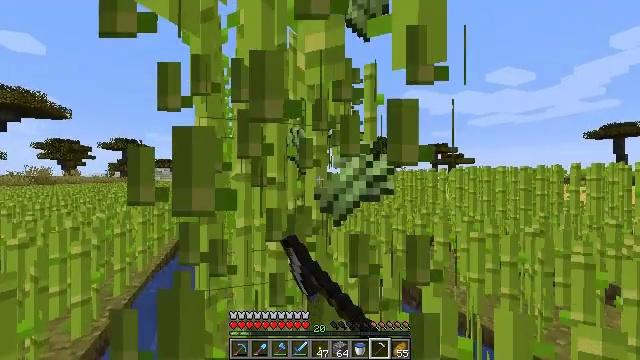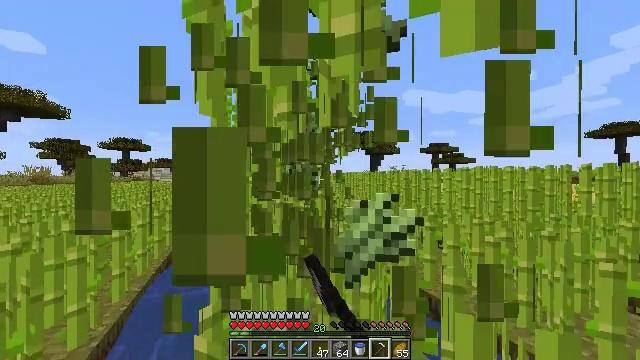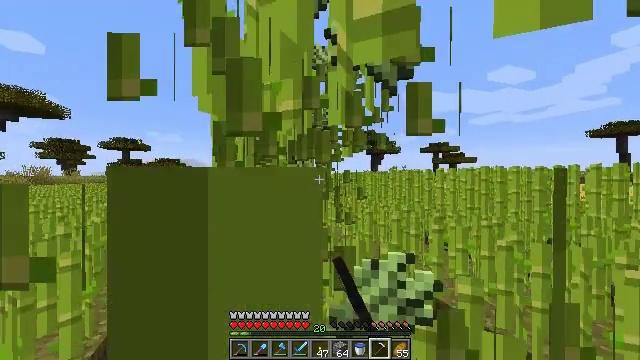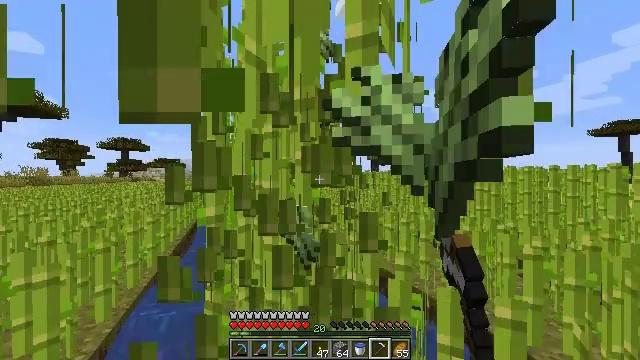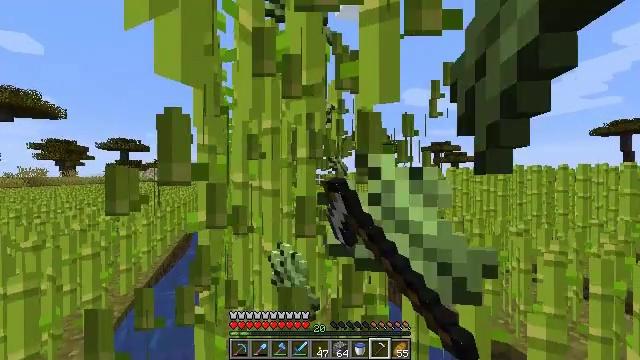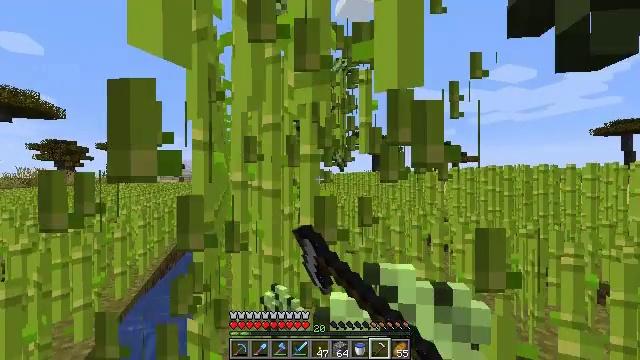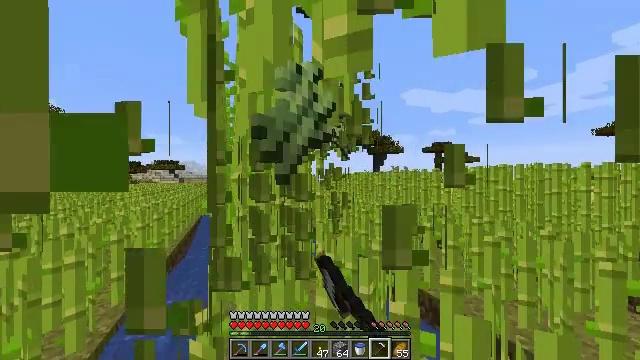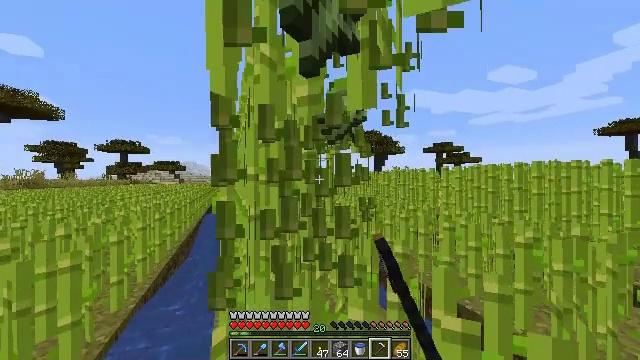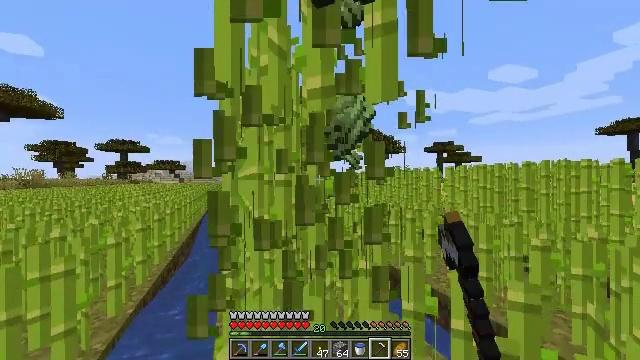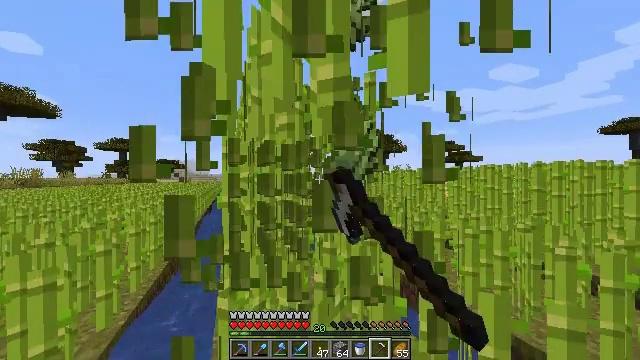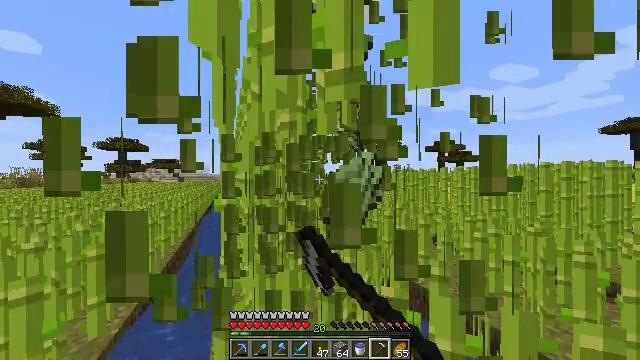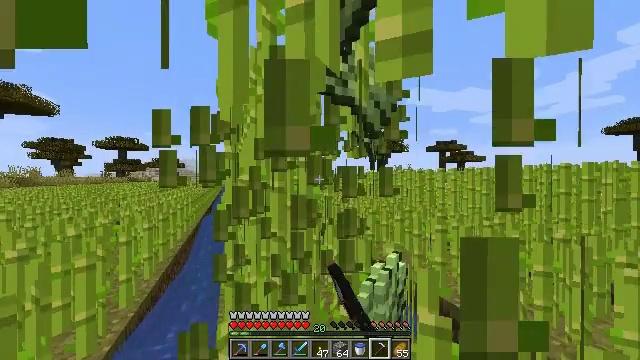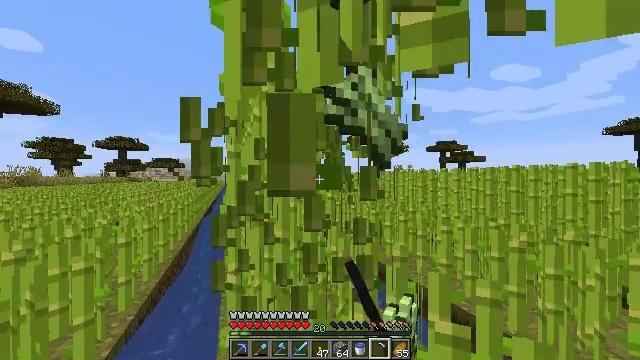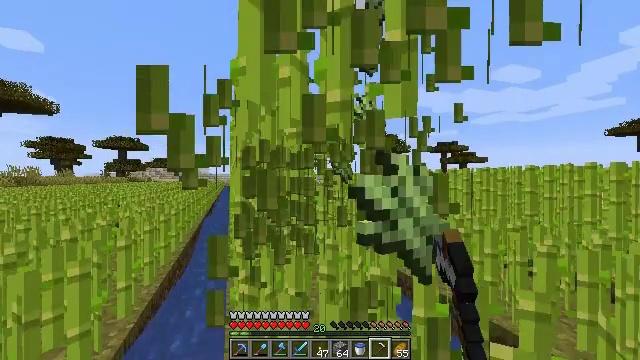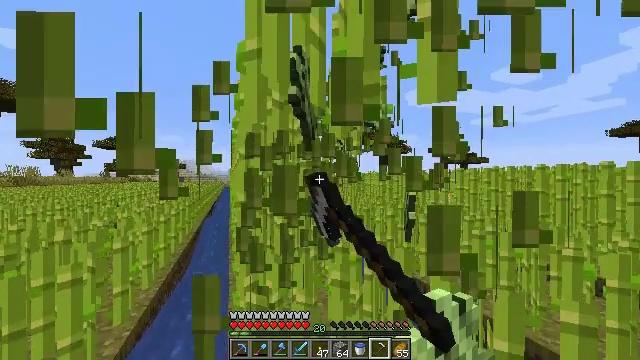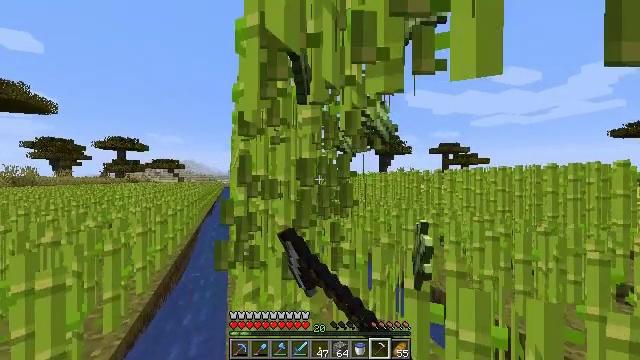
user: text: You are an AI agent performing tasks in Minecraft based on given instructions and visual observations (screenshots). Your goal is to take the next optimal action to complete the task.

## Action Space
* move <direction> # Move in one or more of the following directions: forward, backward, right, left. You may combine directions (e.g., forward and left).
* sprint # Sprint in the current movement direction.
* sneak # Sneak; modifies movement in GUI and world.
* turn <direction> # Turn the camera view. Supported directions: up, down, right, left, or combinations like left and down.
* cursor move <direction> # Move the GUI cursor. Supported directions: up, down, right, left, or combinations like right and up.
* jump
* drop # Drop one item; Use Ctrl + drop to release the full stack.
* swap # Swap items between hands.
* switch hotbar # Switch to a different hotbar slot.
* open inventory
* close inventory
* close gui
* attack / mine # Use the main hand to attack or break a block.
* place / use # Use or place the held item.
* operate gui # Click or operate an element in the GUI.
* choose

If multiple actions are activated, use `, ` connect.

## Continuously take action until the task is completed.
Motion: motion action
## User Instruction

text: Collect sugar cane near water sources.
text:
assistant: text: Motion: move forward, attack / mine
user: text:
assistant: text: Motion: move forward, attack / mine
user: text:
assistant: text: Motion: move forward, attack / mine
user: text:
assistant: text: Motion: move forward, attack / mine
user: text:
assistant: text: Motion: move forward and move left, attack / mine
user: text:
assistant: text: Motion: move forward and move left, attack / mine
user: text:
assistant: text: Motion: move forward and move left, attack / mine
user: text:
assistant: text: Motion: move forward, attack / mine
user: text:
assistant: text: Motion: move forward, attack / mine
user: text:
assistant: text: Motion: move forward and move left, attack / mine
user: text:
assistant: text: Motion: move forward and move left, attack / mine
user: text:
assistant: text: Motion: move forward and move left, attack / mine
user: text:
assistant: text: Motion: move forward and move left, attack / mine
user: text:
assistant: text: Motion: move forward, attack / mine
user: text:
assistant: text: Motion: move forward, attack / mine
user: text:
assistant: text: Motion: move forward, attack / mine
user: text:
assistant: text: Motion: move forward, attack / mine
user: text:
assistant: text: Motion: move forward, attack / mine
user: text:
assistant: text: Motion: move forward and move left, attack / mine
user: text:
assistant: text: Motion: move forward and move left, attack / mine
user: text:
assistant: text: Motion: move forward and move left, attack / mine
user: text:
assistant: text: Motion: move forward and move left, attack / mine
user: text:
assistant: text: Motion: move forward, attack / mine
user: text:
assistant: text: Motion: move forward, attack / mine
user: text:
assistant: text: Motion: move forward, attack / mine
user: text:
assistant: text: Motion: move forward, attack / mine
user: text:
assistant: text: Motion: move forward and move left, attack / mine
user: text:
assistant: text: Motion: move forward, attack / mine
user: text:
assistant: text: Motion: move forward, attack / mine
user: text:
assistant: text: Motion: move forward, attack / mine